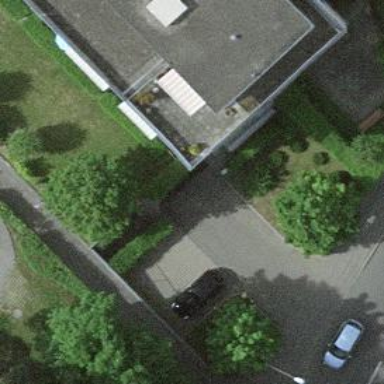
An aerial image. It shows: Parking entrance.